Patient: sex M, age 51
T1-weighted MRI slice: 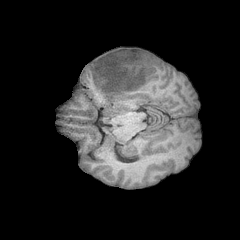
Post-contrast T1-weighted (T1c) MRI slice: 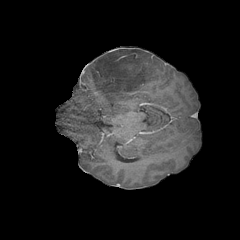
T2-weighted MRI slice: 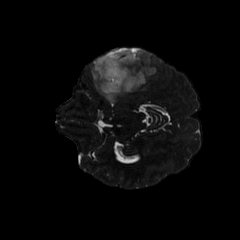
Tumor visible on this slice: yes
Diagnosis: Astrocytoma, IDH-mutant
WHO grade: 4